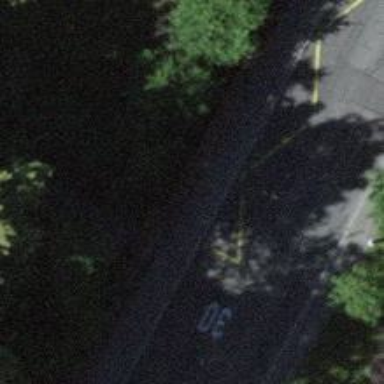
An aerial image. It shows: Bus stop with trolleybus platform for public transport.